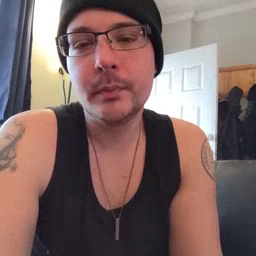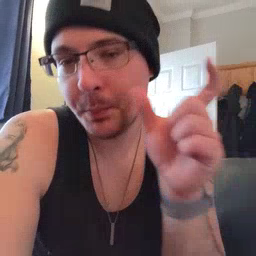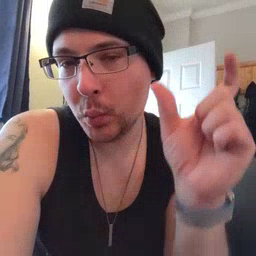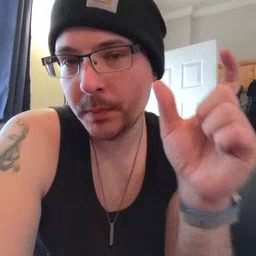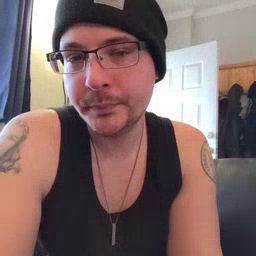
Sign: moon